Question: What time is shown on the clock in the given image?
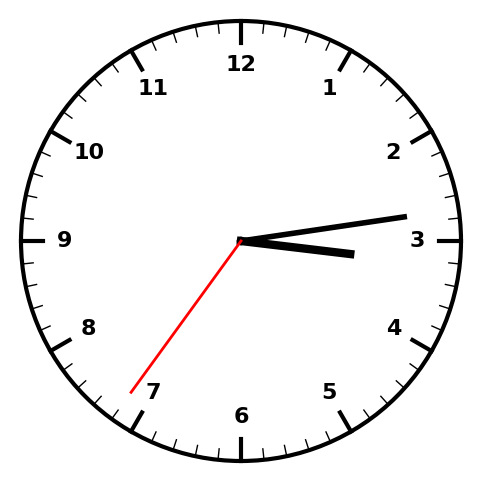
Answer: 03:13:36